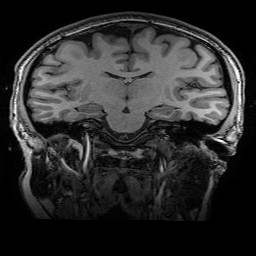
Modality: T1w
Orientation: sagittal
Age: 24
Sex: female
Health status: healthy